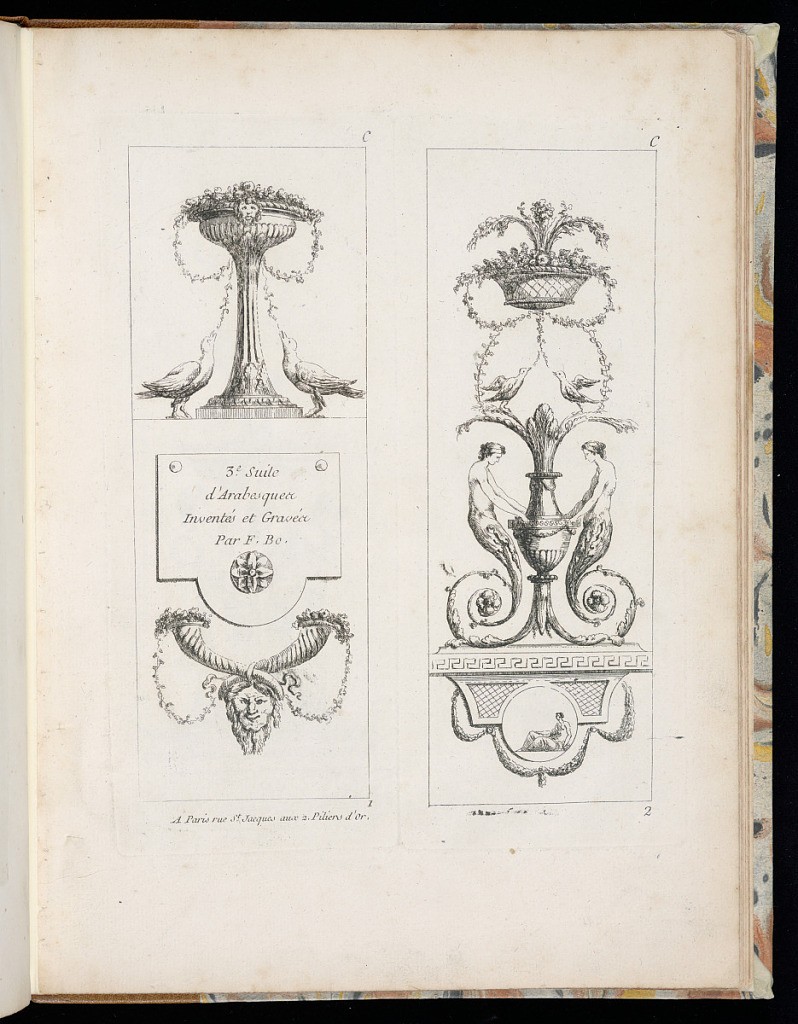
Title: Title Page and Arabesque Panel Designs
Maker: Juste-François Boucher, French, 1736 – 1782
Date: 1768–75
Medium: Etching on paper
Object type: Print
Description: Two vertical arabesque panel designs printed on two separate plates featuring vases, baskets of flowers, festoons of flowers, scrolling leaves (rinceaux), festoons of leaves, female figures, birds, cornucopias, mascaron (mask), meander scrolling pattern molding, fluting, gadrooning, and rosettes. The panel design to the left is the title page for the series, lettered in the center. The plates are numbered.